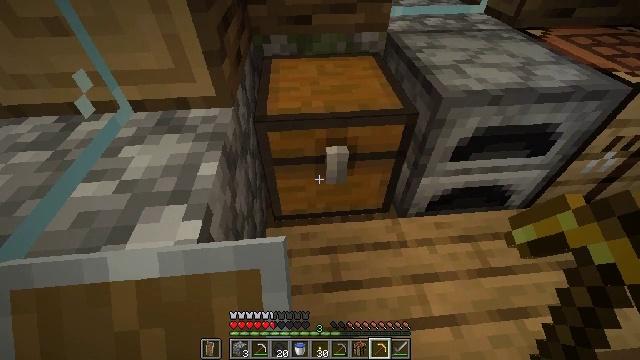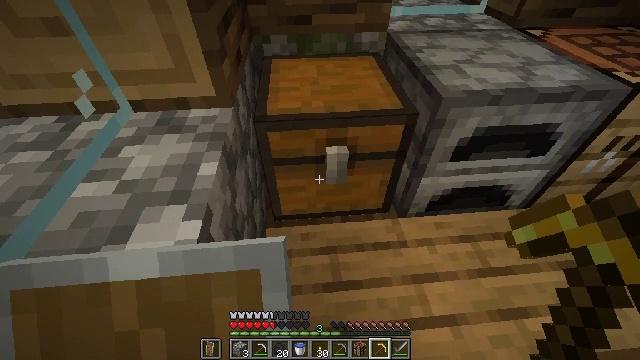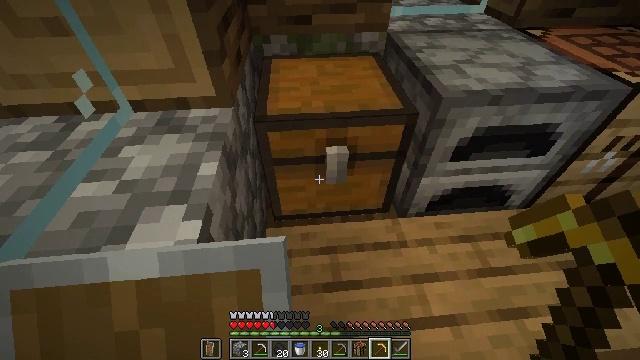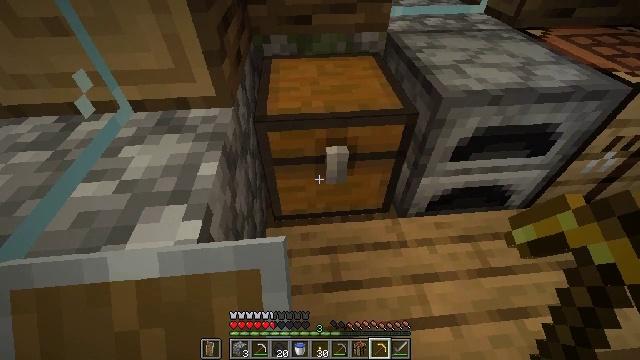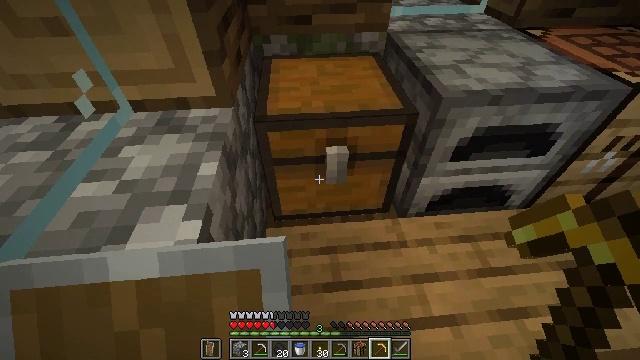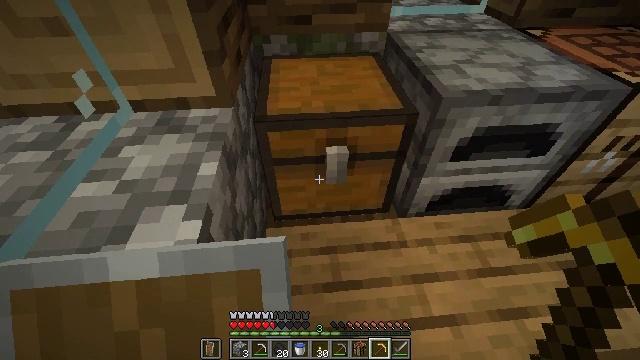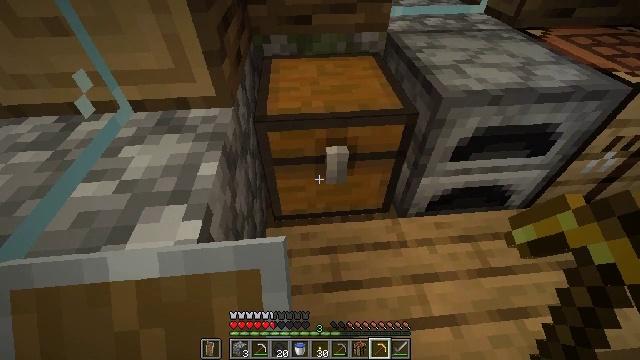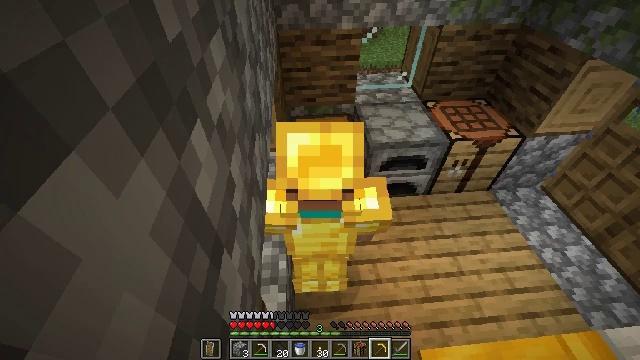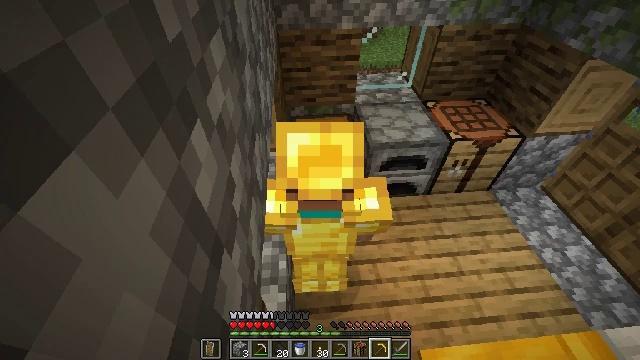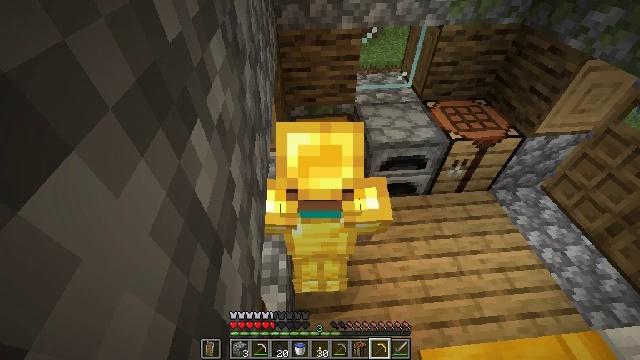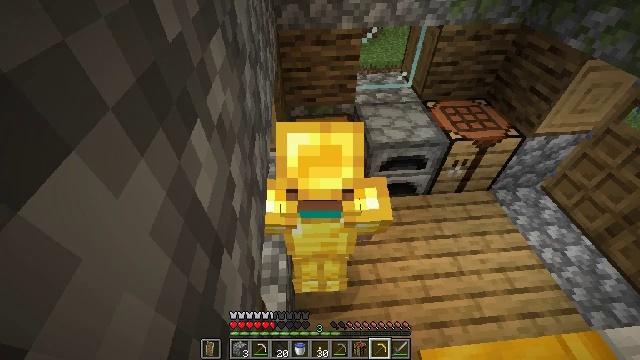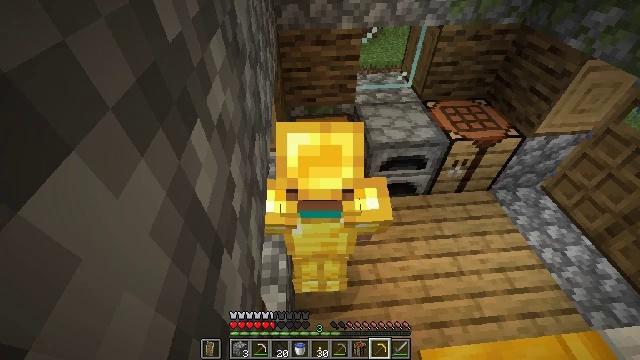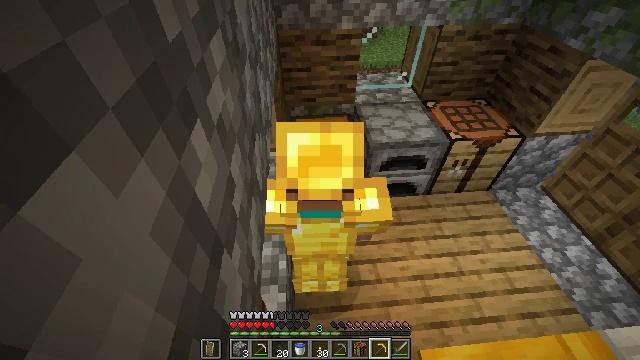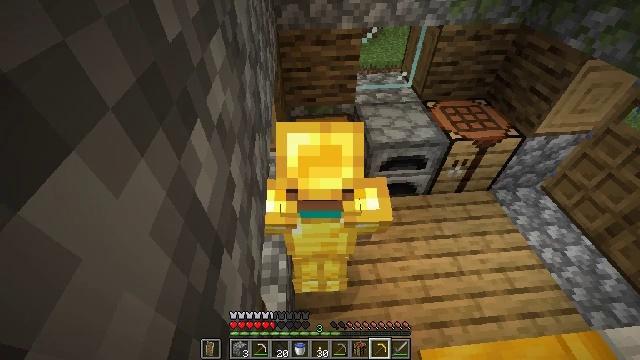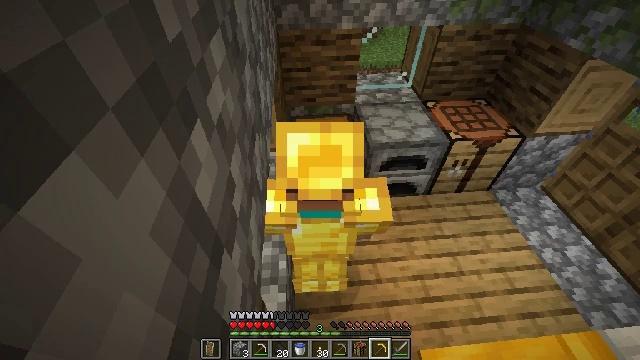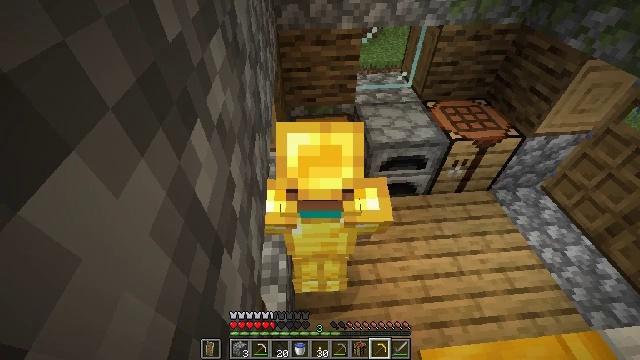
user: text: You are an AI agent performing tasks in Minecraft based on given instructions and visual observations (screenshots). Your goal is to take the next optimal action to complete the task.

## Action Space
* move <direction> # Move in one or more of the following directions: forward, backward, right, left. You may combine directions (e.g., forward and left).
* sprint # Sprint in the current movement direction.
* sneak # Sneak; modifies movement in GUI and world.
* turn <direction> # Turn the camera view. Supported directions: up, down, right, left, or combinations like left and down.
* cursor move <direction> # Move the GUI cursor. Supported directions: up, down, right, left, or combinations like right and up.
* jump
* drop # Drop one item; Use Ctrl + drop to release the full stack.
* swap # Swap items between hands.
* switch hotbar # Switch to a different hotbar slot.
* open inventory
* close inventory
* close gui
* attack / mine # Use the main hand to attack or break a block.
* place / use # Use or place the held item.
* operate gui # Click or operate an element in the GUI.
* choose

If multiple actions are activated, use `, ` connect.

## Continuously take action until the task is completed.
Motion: motion action
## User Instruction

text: Gather grass by holding the left mouse button.
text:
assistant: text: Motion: sprint
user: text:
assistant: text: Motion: sprint
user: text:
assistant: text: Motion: sprint
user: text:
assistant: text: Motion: sprint
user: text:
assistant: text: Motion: sprint
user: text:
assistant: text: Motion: sprint
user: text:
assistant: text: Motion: sprint
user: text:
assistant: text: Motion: sprint
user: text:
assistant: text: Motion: sprint
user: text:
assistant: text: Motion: sprint
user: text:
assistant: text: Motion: sprint
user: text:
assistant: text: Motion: sprint
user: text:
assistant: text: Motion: sprint
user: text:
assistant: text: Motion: sprint
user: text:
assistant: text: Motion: sprint
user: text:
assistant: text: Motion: sprint
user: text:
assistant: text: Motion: sprint
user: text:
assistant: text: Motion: sprint
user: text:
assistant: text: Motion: sprint
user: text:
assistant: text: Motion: sprint
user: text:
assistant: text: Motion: sprint
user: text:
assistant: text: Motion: sprint
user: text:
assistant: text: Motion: sprint
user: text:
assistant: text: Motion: sprint
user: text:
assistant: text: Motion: sprint
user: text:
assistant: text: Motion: sprint
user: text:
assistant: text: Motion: sprint
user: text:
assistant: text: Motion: sprint
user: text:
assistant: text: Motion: sprint
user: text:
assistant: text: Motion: sprint